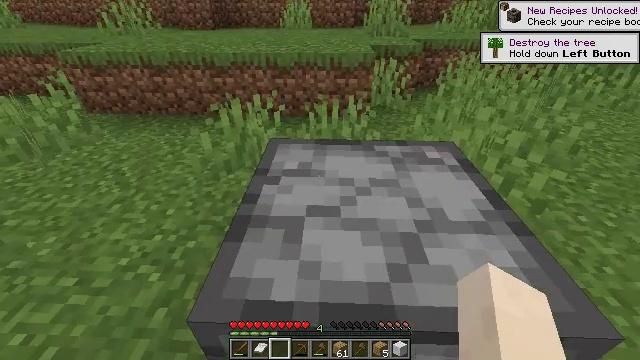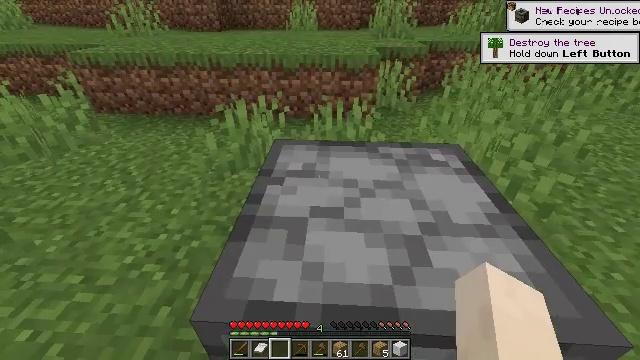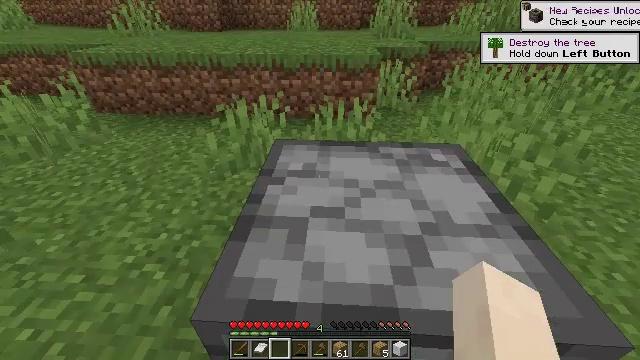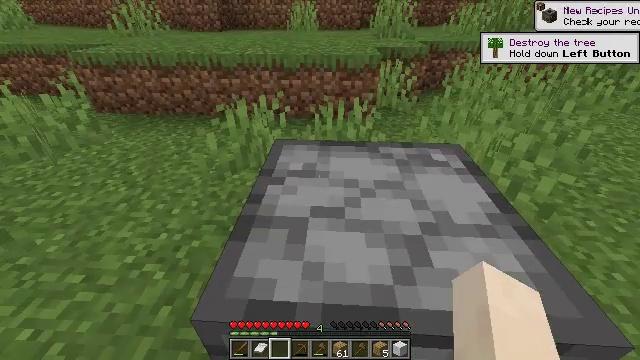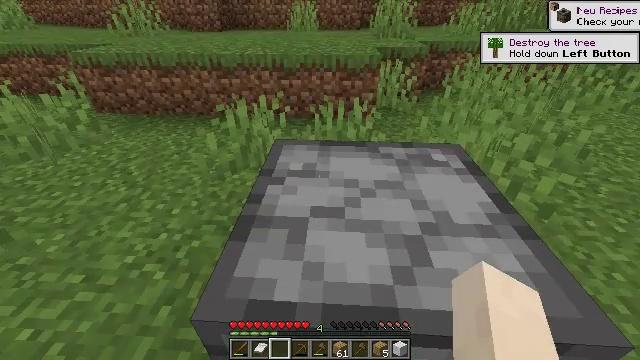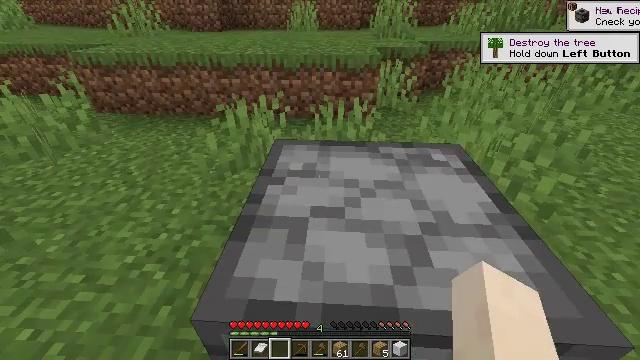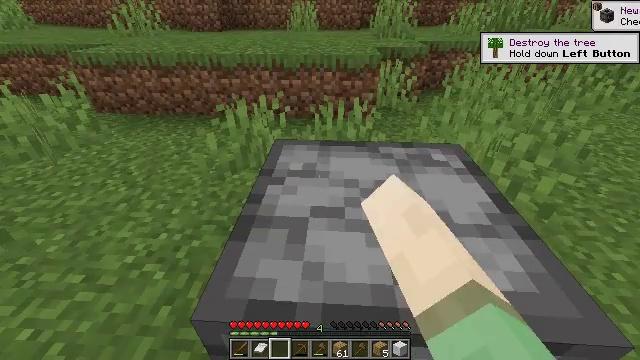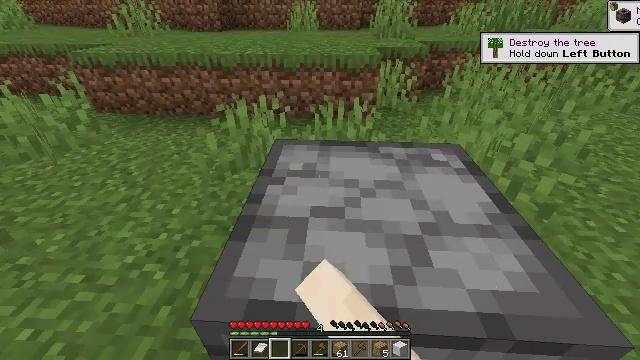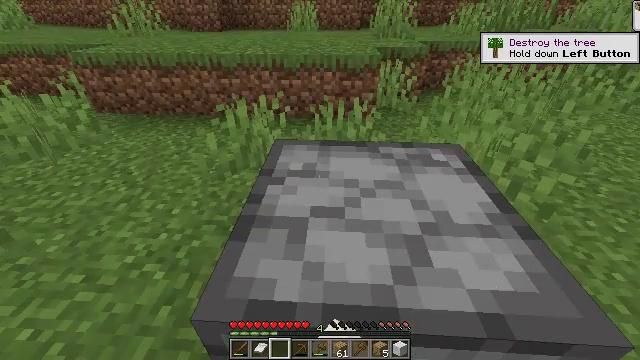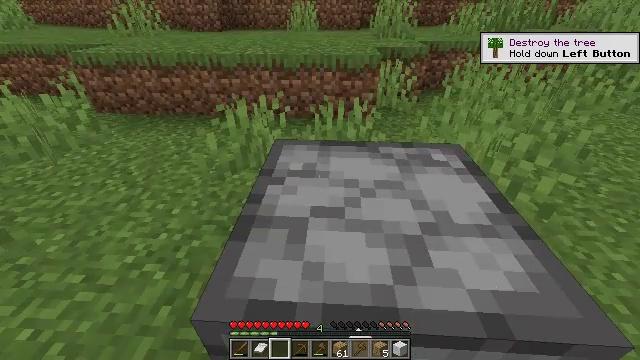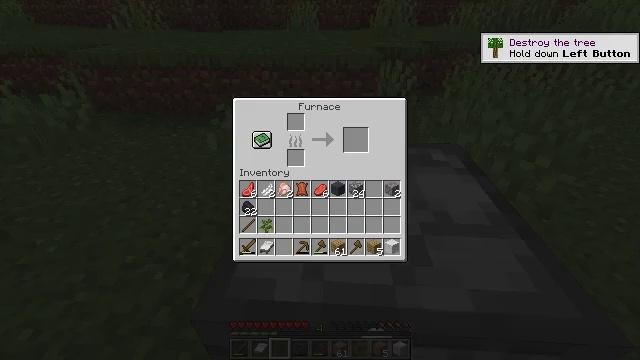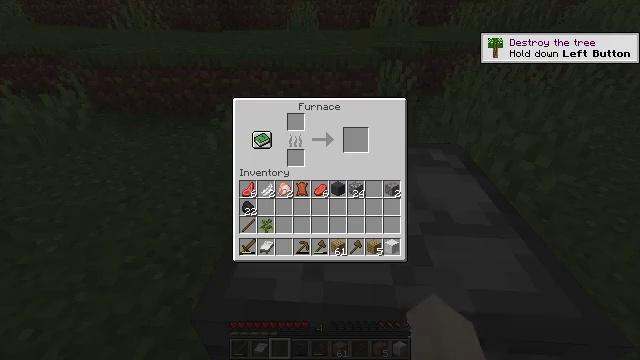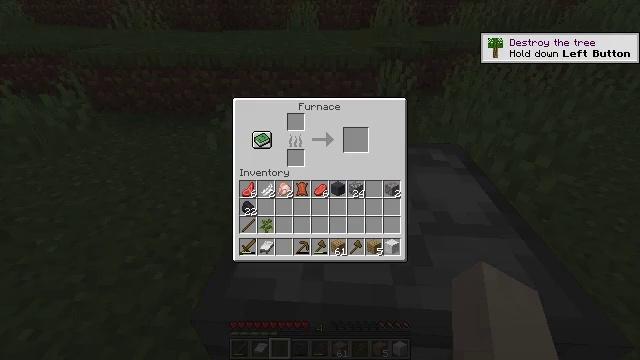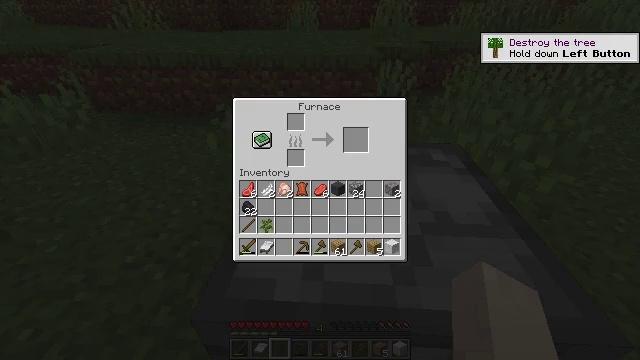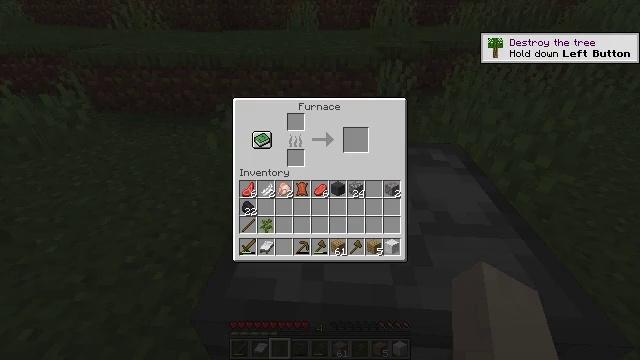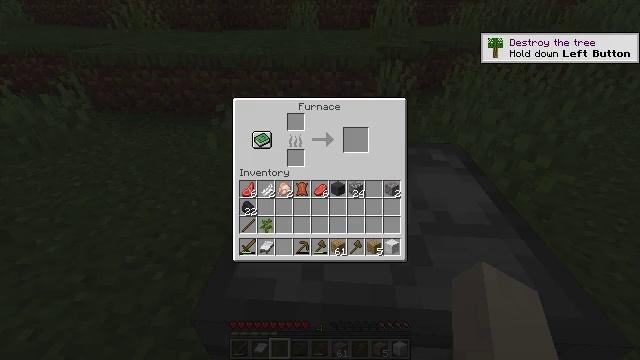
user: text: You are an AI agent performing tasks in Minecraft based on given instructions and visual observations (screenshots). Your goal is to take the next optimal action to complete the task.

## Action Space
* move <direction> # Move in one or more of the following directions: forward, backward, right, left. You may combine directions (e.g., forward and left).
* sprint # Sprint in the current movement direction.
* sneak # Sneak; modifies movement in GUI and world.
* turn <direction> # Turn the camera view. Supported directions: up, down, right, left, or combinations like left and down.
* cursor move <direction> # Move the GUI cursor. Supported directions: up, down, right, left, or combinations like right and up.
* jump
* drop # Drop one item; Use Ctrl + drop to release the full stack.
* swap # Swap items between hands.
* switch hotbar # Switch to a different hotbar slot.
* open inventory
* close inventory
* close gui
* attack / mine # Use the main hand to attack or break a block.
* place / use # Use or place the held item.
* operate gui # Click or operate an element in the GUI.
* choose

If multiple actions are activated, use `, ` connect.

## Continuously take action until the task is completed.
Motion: motion action
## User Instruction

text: Smelt raw chicken to get cooked chicken.
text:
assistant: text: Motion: turn left
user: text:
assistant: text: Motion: no_op
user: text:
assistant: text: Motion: no_op
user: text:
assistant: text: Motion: no_op
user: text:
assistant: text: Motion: use / place
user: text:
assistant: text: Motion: use / place
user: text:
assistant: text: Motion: use / place
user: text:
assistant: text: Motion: no_op
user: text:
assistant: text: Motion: no_op
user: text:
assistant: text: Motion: open gui
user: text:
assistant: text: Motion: no_op
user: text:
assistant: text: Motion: cursor move right and up
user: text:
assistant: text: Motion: no_op
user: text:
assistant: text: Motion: no_op
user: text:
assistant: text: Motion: no_op
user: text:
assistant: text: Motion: no_op
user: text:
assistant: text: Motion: no_op
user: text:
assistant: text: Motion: no_op
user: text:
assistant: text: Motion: no_op
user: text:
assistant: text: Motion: cursor move down
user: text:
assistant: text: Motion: no_op
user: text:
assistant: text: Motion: cursor move down
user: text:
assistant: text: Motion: no_op
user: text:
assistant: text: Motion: no_op
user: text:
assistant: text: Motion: no_op
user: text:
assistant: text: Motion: no_op
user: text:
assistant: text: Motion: cursor move down
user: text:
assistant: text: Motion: no_op
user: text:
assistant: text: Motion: no_op
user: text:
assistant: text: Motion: no_op